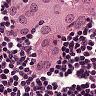
Metastatic tissue present: yes